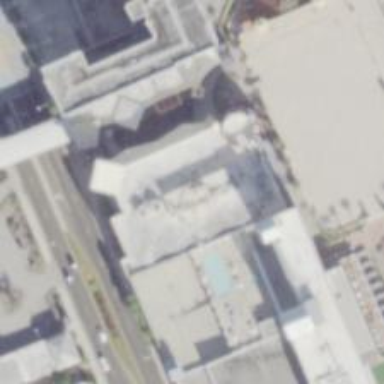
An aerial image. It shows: Cinema.